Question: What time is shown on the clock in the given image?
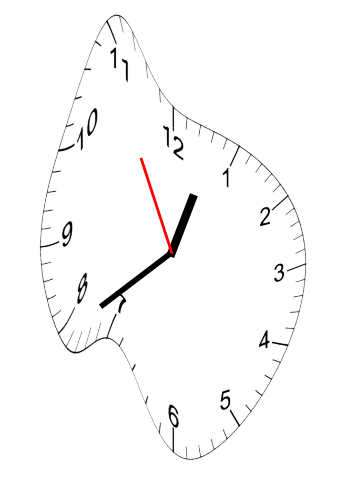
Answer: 12:38:55